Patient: sex M, age 75
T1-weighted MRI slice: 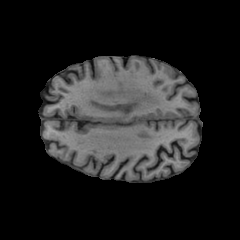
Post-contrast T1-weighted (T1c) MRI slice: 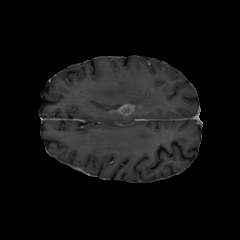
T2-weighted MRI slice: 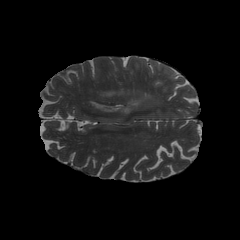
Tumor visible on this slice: yes
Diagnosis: Glioblastoma, IDH-wildtype
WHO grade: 4